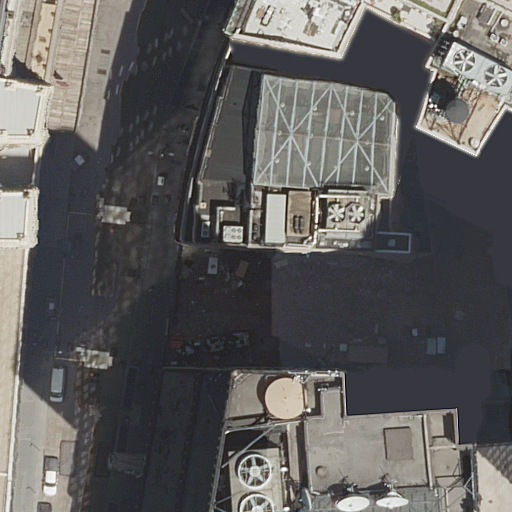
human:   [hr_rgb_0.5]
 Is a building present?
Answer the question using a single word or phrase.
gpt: yes

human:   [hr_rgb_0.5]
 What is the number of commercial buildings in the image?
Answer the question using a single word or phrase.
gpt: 1

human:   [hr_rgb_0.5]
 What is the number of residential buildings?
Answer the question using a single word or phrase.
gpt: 5

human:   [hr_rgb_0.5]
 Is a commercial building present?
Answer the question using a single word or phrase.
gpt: yes

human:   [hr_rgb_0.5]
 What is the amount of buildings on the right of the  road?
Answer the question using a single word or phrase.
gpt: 3

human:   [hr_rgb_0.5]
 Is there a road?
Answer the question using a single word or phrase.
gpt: yes

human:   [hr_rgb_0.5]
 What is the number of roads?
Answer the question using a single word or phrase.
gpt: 1

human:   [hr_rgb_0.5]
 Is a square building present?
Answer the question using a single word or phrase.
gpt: no

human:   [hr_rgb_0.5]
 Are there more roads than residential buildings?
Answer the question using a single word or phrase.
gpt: no

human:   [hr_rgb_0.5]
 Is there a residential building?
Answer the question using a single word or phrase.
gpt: yes

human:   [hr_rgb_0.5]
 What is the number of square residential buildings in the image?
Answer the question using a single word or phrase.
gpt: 0

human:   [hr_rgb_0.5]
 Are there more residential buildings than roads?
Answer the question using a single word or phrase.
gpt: yes

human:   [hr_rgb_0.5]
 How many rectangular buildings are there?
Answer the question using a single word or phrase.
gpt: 1

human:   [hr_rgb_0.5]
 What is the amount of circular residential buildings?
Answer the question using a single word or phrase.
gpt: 0

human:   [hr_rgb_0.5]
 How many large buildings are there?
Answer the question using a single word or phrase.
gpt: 6

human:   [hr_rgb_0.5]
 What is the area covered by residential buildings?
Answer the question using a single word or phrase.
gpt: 9024m2

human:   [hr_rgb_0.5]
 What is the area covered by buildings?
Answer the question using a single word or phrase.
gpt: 10282m2

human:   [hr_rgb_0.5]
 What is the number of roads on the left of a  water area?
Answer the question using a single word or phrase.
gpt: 0

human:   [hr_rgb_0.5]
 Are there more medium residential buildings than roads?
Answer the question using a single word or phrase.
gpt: no

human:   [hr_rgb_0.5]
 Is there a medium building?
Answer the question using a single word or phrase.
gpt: no

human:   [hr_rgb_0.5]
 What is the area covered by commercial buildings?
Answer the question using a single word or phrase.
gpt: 1258m2

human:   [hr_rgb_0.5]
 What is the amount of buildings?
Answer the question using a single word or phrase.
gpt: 6

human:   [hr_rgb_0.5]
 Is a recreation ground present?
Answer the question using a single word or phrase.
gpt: no

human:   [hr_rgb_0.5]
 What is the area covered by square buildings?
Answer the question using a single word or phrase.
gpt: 0m2

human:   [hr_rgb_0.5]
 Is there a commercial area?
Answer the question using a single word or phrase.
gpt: no

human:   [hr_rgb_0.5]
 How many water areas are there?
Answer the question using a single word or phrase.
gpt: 0

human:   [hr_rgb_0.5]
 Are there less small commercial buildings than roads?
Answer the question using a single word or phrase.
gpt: yes

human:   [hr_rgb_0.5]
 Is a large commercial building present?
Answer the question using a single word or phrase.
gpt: yes

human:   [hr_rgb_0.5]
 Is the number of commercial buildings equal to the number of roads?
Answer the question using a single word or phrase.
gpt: yes

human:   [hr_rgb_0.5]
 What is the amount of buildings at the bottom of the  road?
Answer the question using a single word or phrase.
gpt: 2

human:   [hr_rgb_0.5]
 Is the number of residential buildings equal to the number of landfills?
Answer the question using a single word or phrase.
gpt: no

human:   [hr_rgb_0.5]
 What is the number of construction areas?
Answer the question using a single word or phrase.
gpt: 0

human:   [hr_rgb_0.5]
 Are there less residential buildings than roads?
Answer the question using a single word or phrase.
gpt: no

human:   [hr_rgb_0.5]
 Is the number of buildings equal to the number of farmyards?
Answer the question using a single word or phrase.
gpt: no

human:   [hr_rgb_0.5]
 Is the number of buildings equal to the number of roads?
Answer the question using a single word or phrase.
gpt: no

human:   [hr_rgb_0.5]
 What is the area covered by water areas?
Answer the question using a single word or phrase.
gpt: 0m2

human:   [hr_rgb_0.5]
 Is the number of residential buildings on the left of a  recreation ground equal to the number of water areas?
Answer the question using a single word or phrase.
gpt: yes

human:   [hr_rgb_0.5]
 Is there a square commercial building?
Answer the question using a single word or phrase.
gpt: no

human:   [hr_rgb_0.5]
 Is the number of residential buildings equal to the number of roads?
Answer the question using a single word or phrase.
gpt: no

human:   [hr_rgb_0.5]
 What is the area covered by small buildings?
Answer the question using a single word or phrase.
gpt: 0m2

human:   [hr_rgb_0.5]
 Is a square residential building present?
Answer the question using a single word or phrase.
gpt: no

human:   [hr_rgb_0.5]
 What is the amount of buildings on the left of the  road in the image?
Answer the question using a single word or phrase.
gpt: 3

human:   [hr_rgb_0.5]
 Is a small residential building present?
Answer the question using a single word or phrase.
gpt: no

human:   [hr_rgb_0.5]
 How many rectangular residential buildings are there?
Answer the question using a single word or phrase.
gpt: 0

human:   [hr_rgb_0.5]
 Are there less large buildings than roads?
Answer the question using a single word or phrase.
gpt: no

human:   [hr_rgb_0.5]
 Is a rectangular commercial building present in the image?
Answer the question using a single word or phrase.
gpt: yes

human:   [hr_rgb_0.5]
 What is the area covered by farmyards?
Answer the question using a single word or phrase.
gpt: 0m2

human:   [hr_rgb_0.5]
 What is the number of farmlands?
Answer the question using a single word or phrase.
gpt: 0

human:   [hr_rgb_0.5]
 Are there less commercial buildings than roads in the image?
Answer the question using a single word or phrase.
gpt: no

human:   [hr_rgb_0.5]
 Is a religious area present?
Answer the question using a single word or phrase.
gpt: no

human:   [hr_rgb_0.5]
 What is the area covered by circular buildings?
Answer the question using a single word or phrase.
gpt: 0m2

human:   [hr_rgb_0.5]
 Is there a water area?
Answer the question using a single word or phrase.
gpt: no

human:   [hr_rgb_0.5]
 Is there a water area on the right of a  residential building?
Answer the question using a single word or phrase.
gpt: no

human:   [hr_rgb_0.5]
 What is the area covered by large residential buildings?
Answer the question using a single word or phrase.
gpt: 9024m2

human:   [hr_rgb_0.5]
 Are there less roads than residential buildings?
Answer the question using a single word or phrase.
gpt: yes

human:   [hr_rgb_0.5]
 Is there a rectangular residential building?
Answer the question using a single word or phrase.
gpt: no

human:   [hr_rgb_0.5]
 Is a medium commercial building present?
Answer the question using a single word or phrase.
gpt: no

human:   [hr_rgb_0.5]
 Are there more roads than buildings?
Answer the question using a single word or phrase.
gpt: no

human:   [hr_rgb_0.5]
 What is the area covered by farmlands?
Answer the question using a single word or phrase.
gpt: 0m2

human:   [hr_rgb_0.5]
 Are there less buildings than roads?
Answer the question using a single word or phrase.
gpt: no

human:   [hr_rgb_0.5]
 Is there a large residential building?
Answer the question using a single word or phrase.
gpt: yes

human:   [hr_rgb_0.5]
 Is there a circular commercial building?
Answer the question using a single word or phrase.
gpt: no

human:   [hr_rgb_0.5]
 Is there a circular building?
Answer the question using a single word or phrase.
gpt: no

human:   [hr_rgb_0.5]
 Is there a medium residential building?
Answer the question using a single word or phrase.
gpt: no